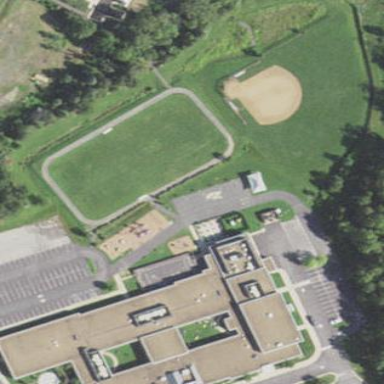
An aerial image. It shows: School.